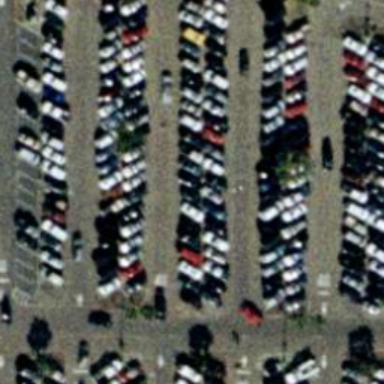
Lots of cars parked neatly in the parking lot .